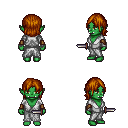
a pixel art fantasy rpg character, female body template, orc, green skin, white robe, teal pants, brunette long bangs hairstyle, cloth bracers, dagger, four views (front, back, left, right), 2x2 character sprite sheet, small pixel art, hard edges, no anti-aliasing